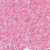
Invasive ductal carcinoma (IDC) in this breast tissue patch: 0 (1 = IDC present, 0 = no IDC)